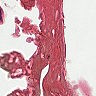
Metastatic tissue present: no